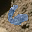
Label: 6